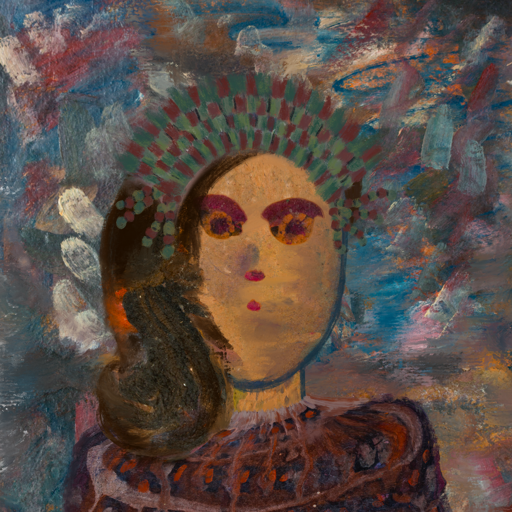
Background: Boggyland, Head And Neck Front: In_The_Sun, Face Front: Doll, Bust: Hypocrite, Hair Front: Gypsy_Queen, Head Accessory: After_Raid_Crown, Second Necklace: Blank, Necklace: Blank, Baby: Blank